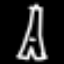
Label: The Eiffel Tower